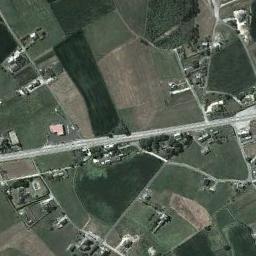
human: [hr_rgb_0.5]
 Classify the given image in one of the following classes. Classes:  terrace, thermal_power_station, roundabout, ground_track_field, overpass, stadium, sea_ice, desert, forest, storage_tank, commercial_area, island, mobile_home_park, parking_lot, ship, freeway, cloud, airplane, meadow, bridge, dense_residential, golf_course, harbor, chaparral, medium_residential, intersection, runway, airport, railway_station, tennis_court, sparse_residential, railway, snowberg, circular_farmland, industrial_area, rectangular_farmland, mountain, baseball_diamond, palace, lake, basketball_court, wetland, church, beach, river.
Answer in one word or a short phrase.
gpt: rectangular_farmland